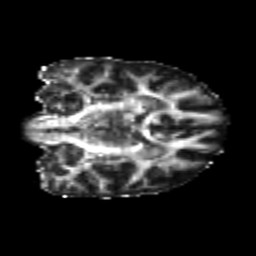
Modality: FA
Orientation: coronal
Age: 21
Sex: female
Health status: healthy
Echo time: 0.074 s